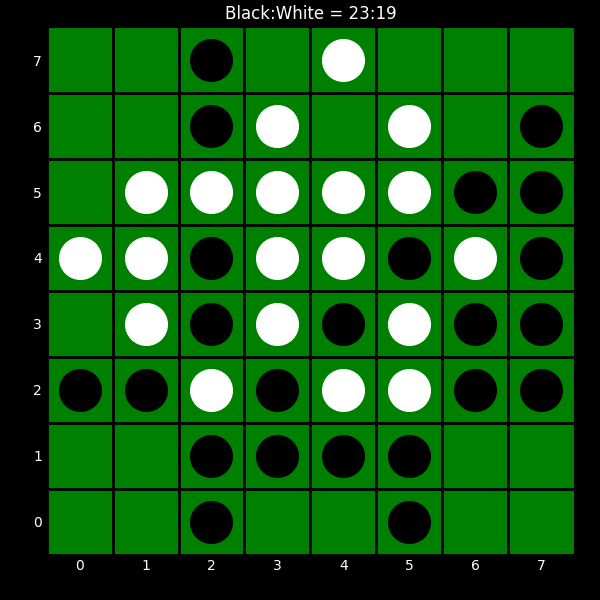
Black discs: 23
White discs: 19